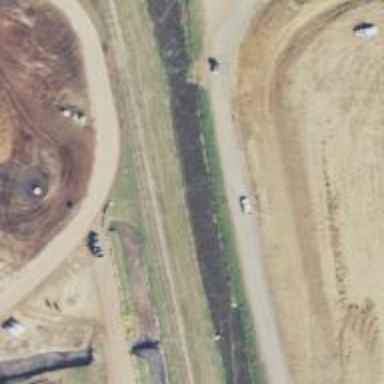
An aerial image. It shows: Rail spur service.